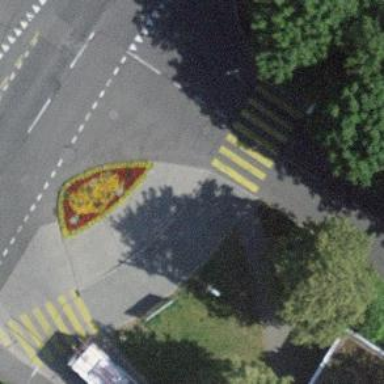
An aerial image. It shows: Bus stop with platform for public transport.